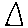
Label: triangle